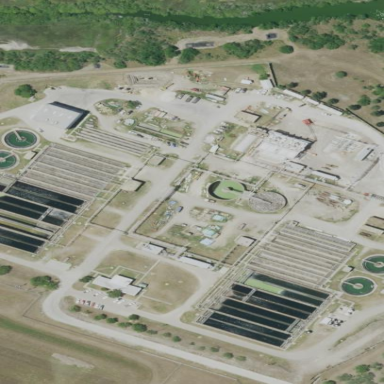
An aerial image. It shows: Wastewater plant.